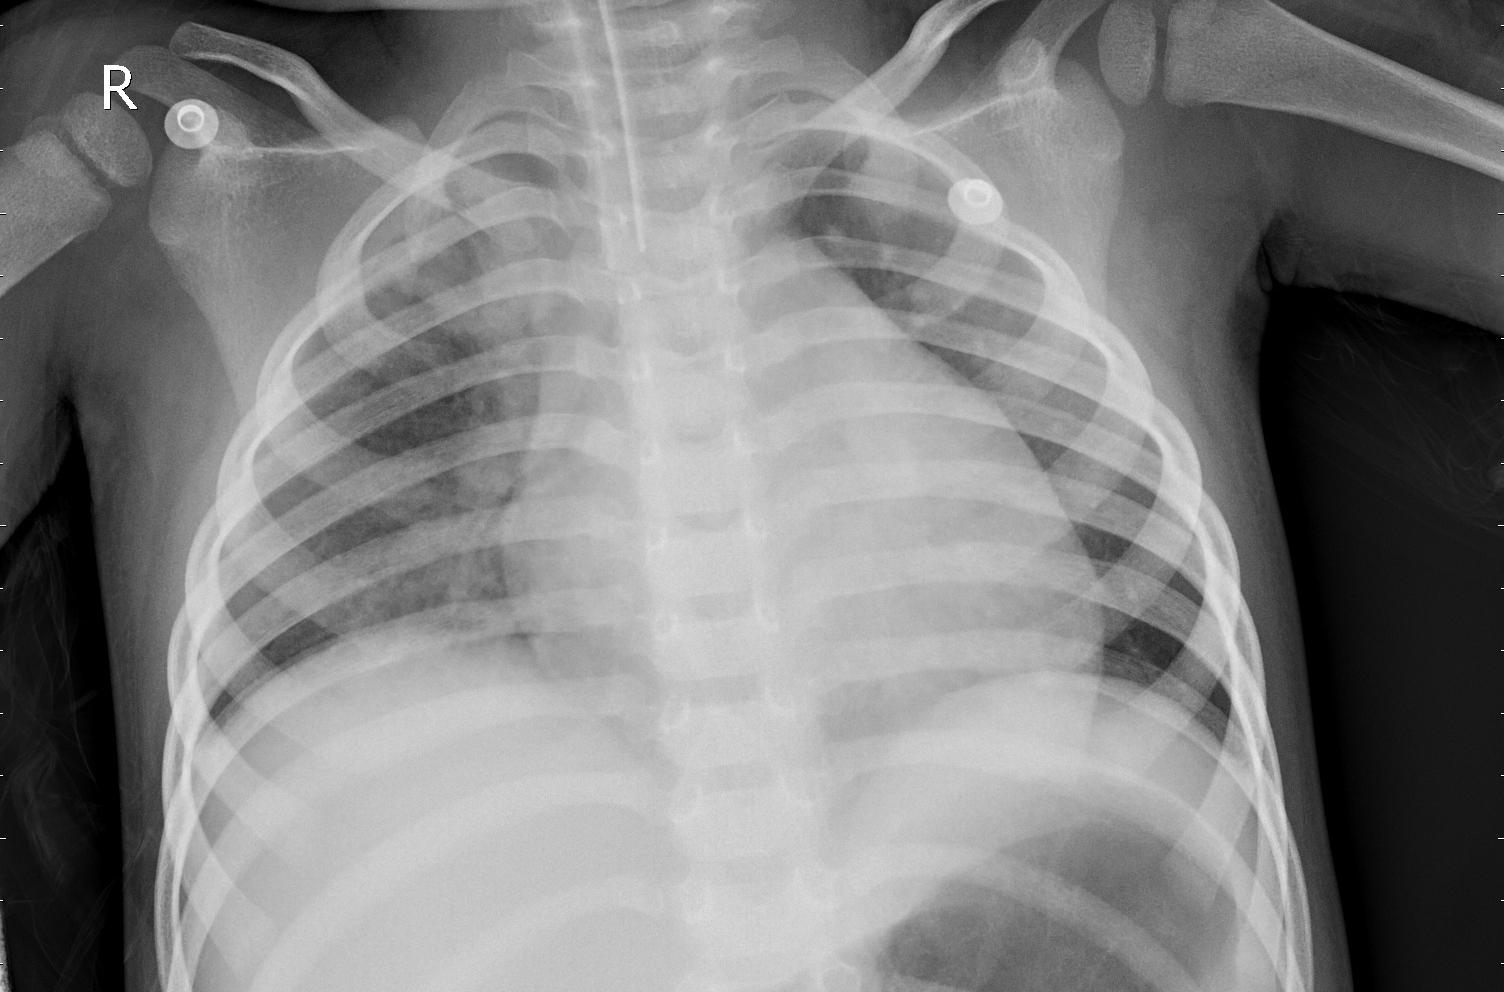
Diagnosis: PNEUMONIA